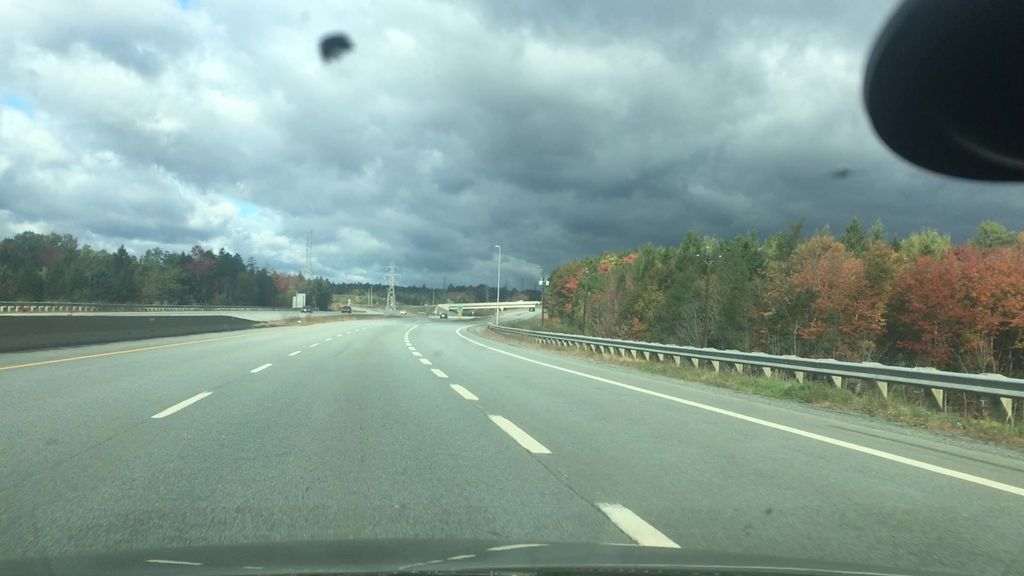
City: halifax